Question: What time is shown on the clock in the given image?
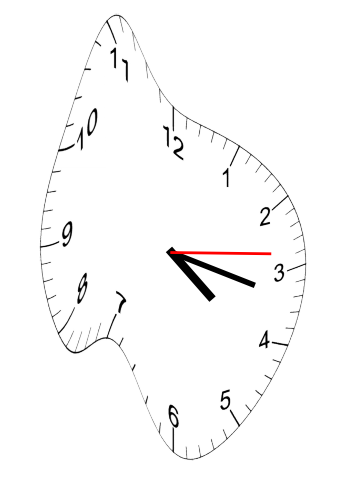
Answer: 04:17:14